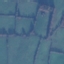
Label: Pasture